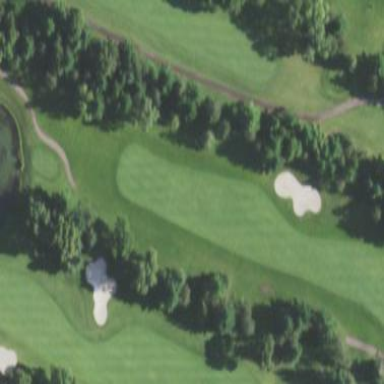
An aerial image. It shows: Scenic golf fairway.